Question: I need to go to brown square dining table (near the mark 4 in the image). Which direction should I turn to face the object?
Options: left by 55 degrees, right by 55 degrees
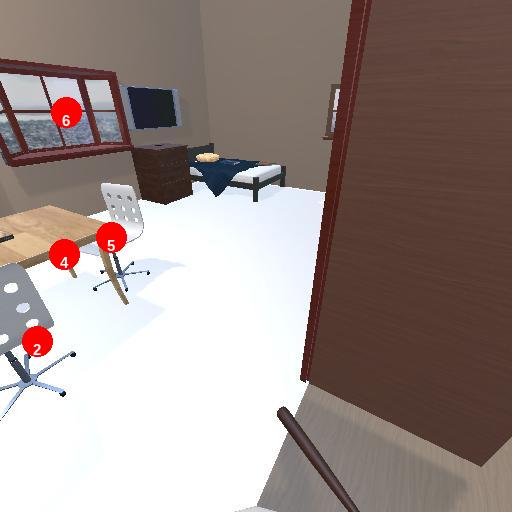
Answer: left by 55 degrees